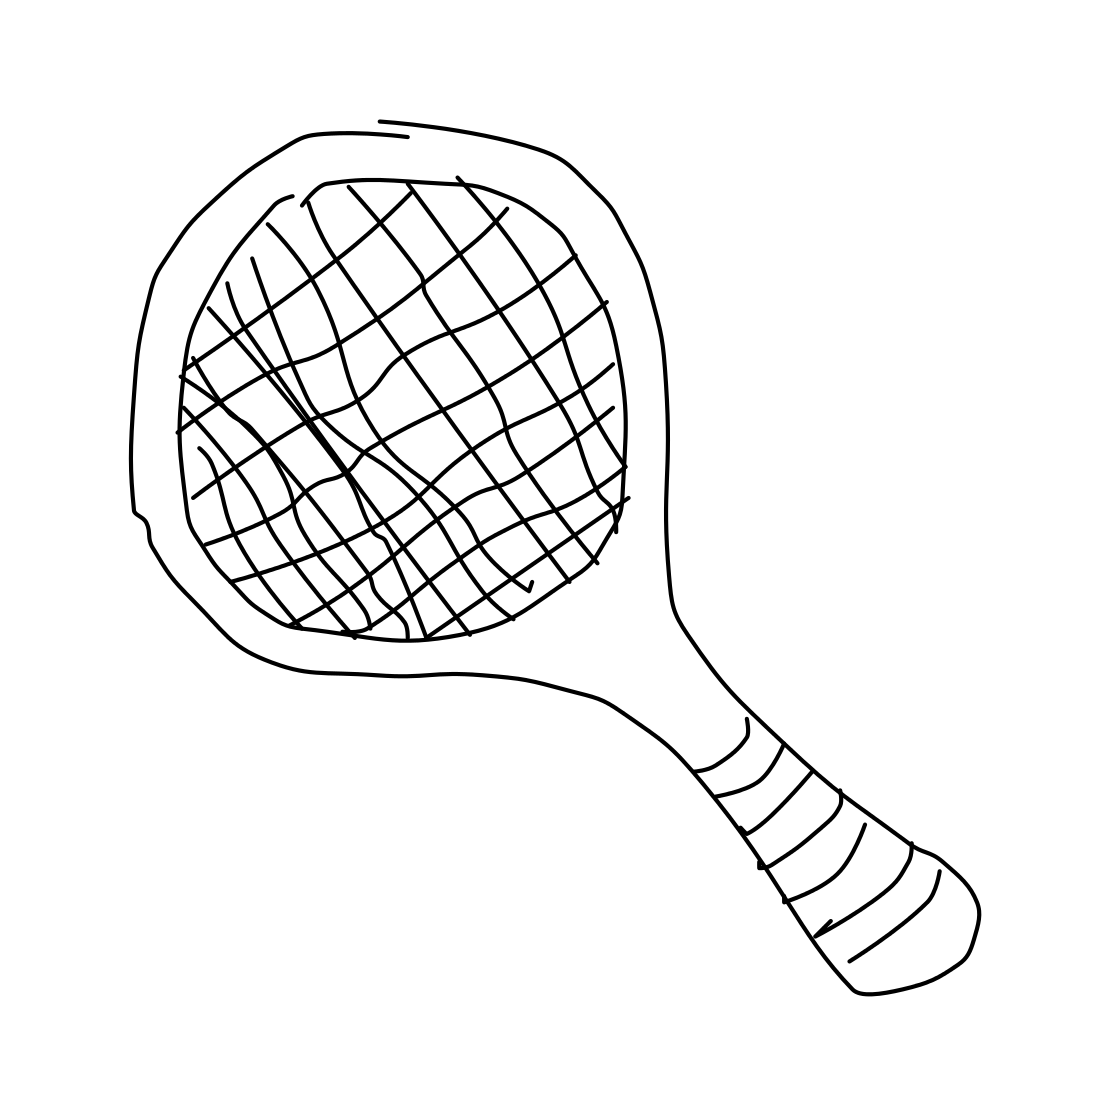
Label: tennis-racket